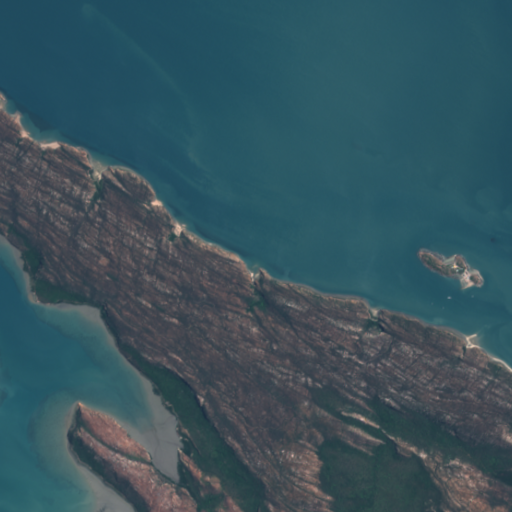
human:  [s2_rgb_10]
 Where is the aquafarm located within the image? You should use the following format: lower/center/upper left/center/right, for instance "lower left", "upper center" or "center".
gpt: The aquafarm is located in the lower right of the image.
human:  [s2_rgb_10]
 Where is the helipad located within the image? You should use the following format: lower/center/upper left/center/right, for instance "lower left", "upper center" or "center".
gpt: The helipad is located in the center right of the image.
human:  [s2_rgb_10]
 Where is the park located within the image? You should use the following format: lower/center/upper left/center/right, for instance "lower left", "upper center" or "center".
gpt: There is no park in the image.